Question: UPDATE.
I've now added a screen shot of the parse data browser showing a row using customer number 21.

UPDATE.
Based on the comments below and the suggested answer I have updated my code. It functions without error but does not appear to have the desired result.
I see two issues.
Once, I don't see anything being stored in the cname or cnumber variables, they appear undefined.
Secondly, I wanted the result of the user typing in a number (searchnumber) into the input box that matches that stored (cnumber) in parse to then return this parse object to the user.
---
Whats wrong with this code? it runs in the browser without errors in Chrome dev tools, but does not appear to return the "CustomerObject" If I run it outside of the function and without the search button it will work, be it only return an empty object.
Is there a problem with my code structure?
'''
HTML
<input type="text" name="searchnumber" id="searchnumber" value="" placeholder="Customer Number"/>
<button type="submit" onclick = "search()" >Find</button>
'''
JS
'''
function search() {
var CustomerObject = Parse.Object.extend("CustomerObject");
var retrieve = new Parse.Query(CustomerObject);
retrieve.equalTo("customernumber", $('#searchnumber').val());
retrieve.first({
success: function(retrieveResults)
{
}
});
var cname = retrieve.get("customername");
var cnumber = retrieve.get("customernumber");
};
'''
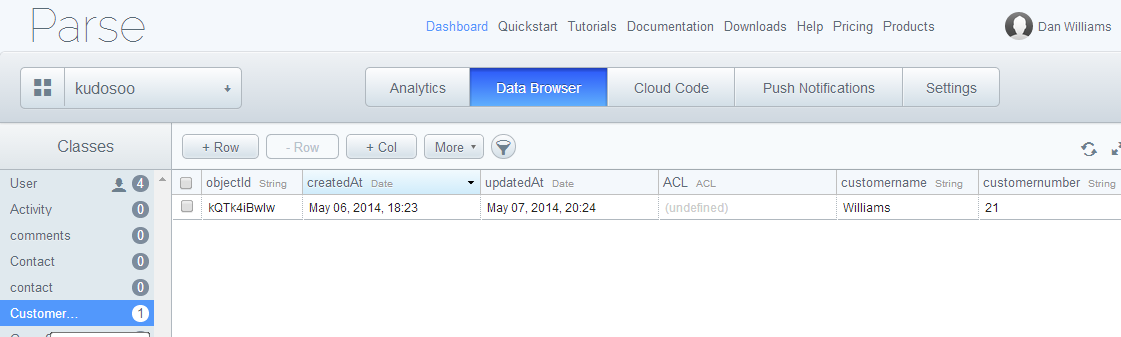
Answer: Inside the success function, do this:
'''
var cname = retrieveResults.get("customername");
var cnumber = retrieveResults.get("customernumber");
'''
You should rename retrieveResults to 'object' or 'customerObject' or something.
You're trying to get customername and number from the query, not the retrieved object.
Full code:
'''
function search() {
var CustomerObject = Parse.Object.extend("CustomerObject");
var retrieve = new Parse.Query(CustomerObject);
retrieve.equalTo("customernumber", $('#searchnumber').val());
retrieve.first({
success: function(customerObject) {
var cname = customerObject.get("customername");
var cnumber = customerObject.get("customernumber");
...
}
});
};
'''